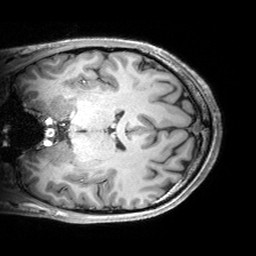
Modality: T1w
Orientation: coronal
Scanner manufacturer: siemens
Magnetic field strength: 3 T
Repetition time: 2.53 s
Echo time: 0.00299 s